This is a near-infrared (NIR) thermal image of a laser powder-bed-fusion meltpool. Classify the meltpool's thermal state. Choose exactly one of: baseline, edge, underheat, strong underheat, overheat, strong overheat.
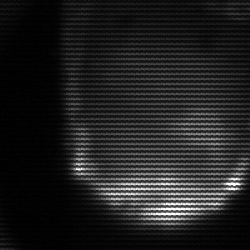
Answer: edge